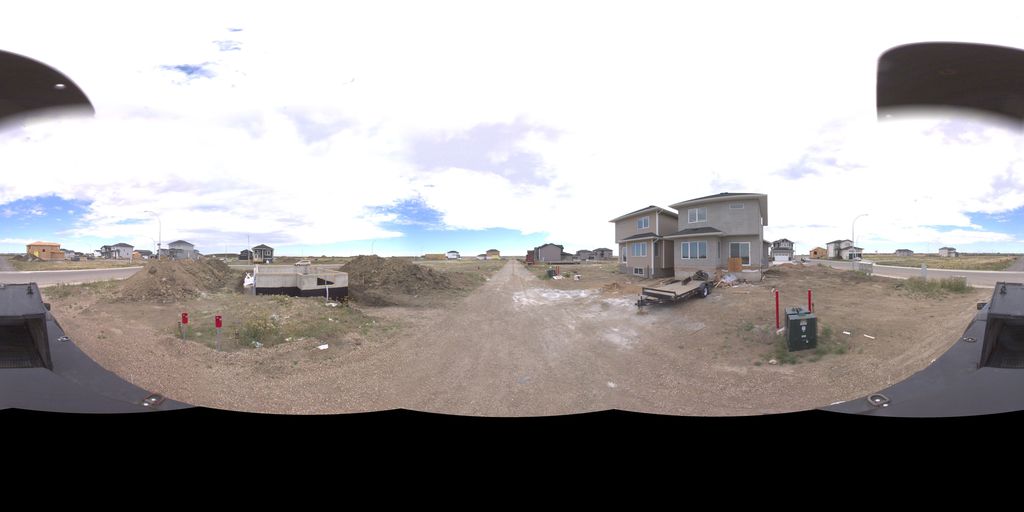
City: saskatoon